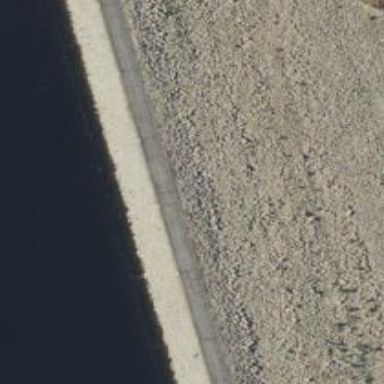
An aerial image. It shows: Dam across waterway.